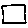
Label: square